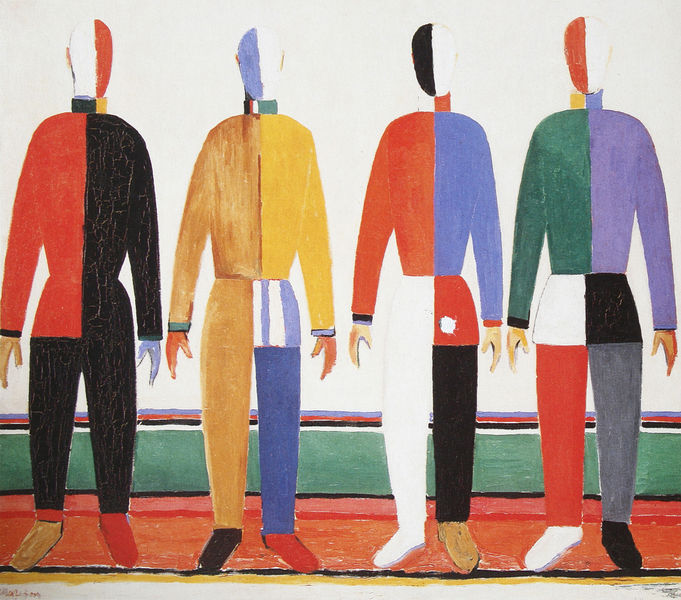
Titel: Sportler
Künstler: Kasimir Malewitsch
Standort: St. Petersburg
Institution: Staatliches Russisches Museum
Schlagwörter: blau, fuß, gemälde, hand, kopf, körper, mann, weiß, gelb, grün, kubismus, menschen, ocker, braun, bunt, grau, köpfe, männer, ohr, orange, schwarz, rot, beige, expressionismus, leute, muster, teppich, anzüge, gesichter, hose, wand, arme, gesicht, kragen, mensch, stehen, hals, hände, signatur, öl, boden, personen, kontrast, ohren, rosa, beine, taille, bein, farbig, füße, fahnen, fußboden, schuhe, studie, fahne, hosen, moderne, russland, abstrakt, farben, flächen, modern, farbe, formen, lila, violett, linien, taillen, figuren, symmetrie, streifen, wei, vier, hälften, linie, symmetrisch, loch, uniform, stilisiert, reihe, schach, hälse, puppen, gestalten, fleck, bauhaus, männlich, halb, balu, flaggen, schemen, skizzen, geometrie, halbiert, gesichtslos, zwiespalt, moderne kunst, in reih und glied, geteilt, vier männer, ungewiss, schemata, schlemmer, geoemtrisch, harlechine, 1930, keine individualität, 4 personen, grundarben, fk, laggen